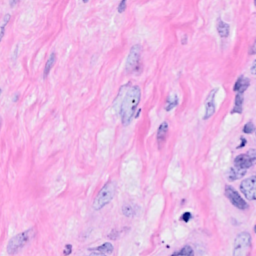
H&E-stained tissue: Breast